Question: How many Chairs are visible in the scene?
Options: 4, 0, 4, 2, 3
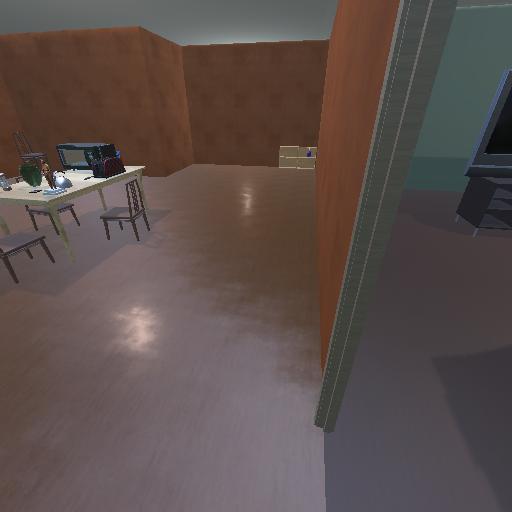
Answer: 4